Question: '''
#include <opencv\cv.h>
#include <opencv\highgui.h>
#include <opencv2\core\core.hpp>
#include <opencv2\objdetect\objdetect.hpp>
#include <opencv2\imgproc\imgproc.hpp>
using namespace cv;
using namespace std;
int main(int argc, char** argv)
{
int i, M;
Mat ycrcb, rgb, vect, Data;
vector < String > files;
/*Names of the pictures*/
glob("C:\Users\lenovo\Desktop\cubicle\trainning\*.jpg", files); // M=number of training images
M = files.size();
// calculatong of the matrix Data
for (i = 0; i < M; i++)
{
// Lecture of RGB image
rgb = imread(files[i]);
namedWindow("RGB image", WINDOW_AUTOSIZE);
imshow("RGB image", rgb);
waitKey(10);
if (i == 0)
{ //for the first iteration
Mat Data(M, rgb.cols * rgb.rows * 6, CV_32FC1); //statement and allocation of matrix Data
}
rgb.convertTo(rgb, CV_32FC3, 1.0 / 255.0);
// Convert to float // Convert the RGB color space to the color space Ycrcbb*/
cvtColor(rgb, ycrcb, CV_BGR2YCrCb);
//making each image a vector line
rgb = rgb.reshape(1, rgb.total() * 3);
ycrcb = ycrcb.reshape(1, ycrcb.total() * 3);
/*Concatenate rgb and ycrcb*/
hconcat(rgb, ycrcb, vect);
fprintf(stdout,
"rgb=[%d,%d] , ycrcb=[%d,%d], vect=[%d,%d
",
rgb.rows,
rgb.cols,
ycrcb.rows,
ycrcb.cols,
vect.rows,
vect.cols);
vect.copyTo(Data.row(i));
}
int nclusters = 35;
Mat labels, centers(nclusters, Data.cols, CV_32FC1);
/* clustering Data by kmeans*/
kmeans(Data,
nclusters,
labels,
TermCriteria(CV_TERMCRIT_ITER | CV_TERMCRIT_EPS, 0.65, 200),
3,
KMEANS_PP_CENTERS,
centers);
}
'''
This is the full code and I'm getting errors :
> Unhandled exception at 0x00b85c10 in PB.exe: 0xC0000005: Access violation reading location 0xc35de59f.

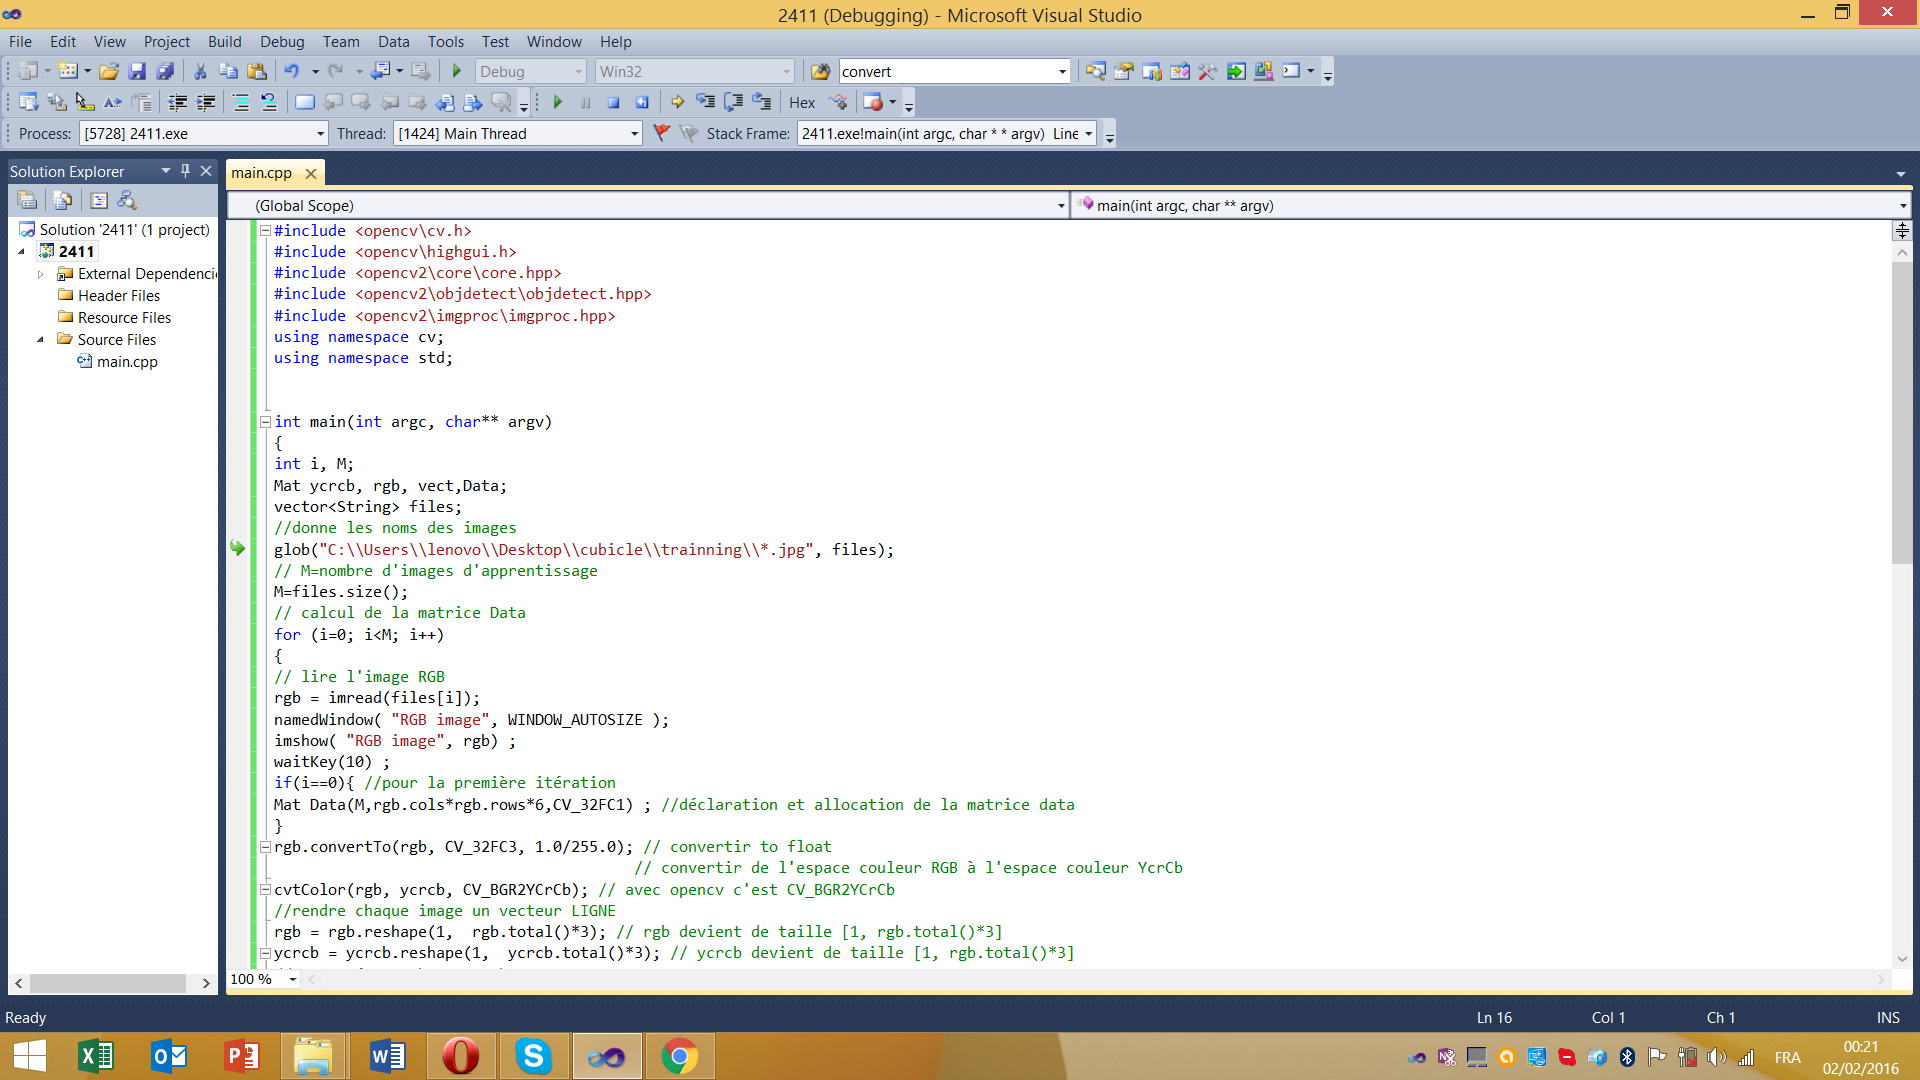
Answer: I know nothing of OpenCV, but this looks questionable:
'''
int main(int argc, char** argv)
{
int i, M;
Mat ycrcb, rgb, vect, Data;
'''
Just defined variable 'Data' of type 'Mat'. Perfectly reasonable thing to do, unfortunately
'''
if (i == 0)
{ //for the first iteration
Mat Data(M, rgb.cols * rgb.rows * 6, CV_32FC1); //statement and allocation of matrix Data
}
'''
made a second 'Mat Data' that hides the earlier one and only exists inside the bounds of the body of the 'if'. All the work done setting up this 'Data' is thrown away at the closing curly brace when the inner 'Data' goes out of scope. Outside of the 'if' body the original 'Data' is still active and accessible, but has never been properly initialized. Uses of it are somewhat questionable, so when
'''
vect.copyTo(Data.row(i));
'''
is reached, 'Data' likely has no row into which 'vect' can be copied. The subsequent uses of 'Data' are equally questionable and any one could be causing the seg fault.
My suggestion is to hold off on the creation of 'Data' until after all data is available.
Since you have a very simple function, changing
'''
Mat ycrcb, rgb, vect, Data;
'''
to
'''
Mat ycrcb, rgb, vect;
'''
and replacing
'''
if (i == 0)
{ //for the first iteration
Mat Data(M, rgb.cols * rgb.rows * 6, CV_32FC1); //statement and allocation of matrix Data
}
'''
with
'''
static Mat Data(M, rgb.cols * rgb.rows * 6, CV_32FC1);
'''
may be what you need.
<URL>
# EDIT
'static' local variables are a bit weird. They are "sorta" global. Their lifespan runs from first use to program termination, but are only visible inside the scope that defines them.
If defined in a function that will be called multiple times, the 'static' variable will be allocated and initialized once. Not once per call. Subsequent entrance into the variable's scope will start with whatever the last entrance left, exactly what is required in this case. But for a larger program calling a function multiple times, this solution needs to be used with caution.